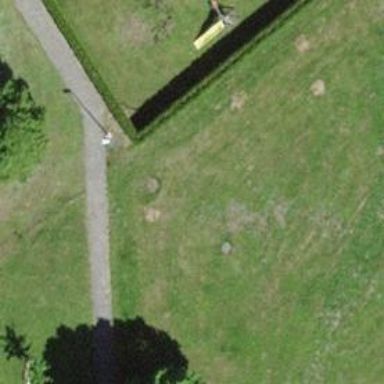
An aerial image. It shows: Hedge barrier.